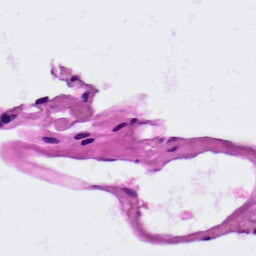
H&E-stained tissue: Lung